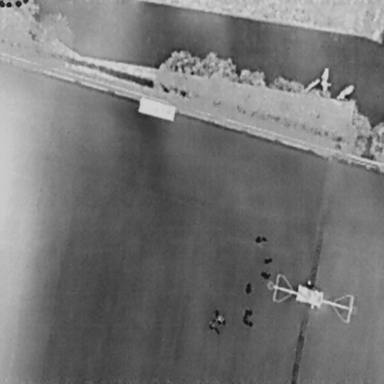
There are eight People in the infrared image.